Question: I don't know what is happening here, I am new to Android. Actually when I click on the spinner it doesn't show anything, the first value is selected by default and when I click the spinner nothing happens. I have tried it different devices and avd too still I don't know what to do. I have tried another method too (Implementing OnItemSelectedListener) but still same result. There is no error but the code doesn't seem to work and I have debugged the application too and the adapter has the 7 items but still no use.
Result Image:
When I opened the fragment the spinner with selected value and Toast:

'''
import static android.R.layout.simple_spinner_dropdown_item;
import static android.R.layout.simple_spinner_item;
public class Attendance_fragment extends android.app.Fragment {
public Attendance_fragment() {
// Required empty public constructor
}
@Override
public void onCreate(Bundle savedInstanceState) {
super.onCreate(savedInstanceState);
}
@Override
public View onCreateView(LayoutInflater inflater, ViewGroup container,
Bundle savedInstanceState) {
// Inflate the layout for this fragment
View view= inflater.inflate(R.layout.fragment_attendance_layout, container, false);
Spinner spinner;
spinner =(Spinner)view.findViewById(R.id.spinnerattendancedates);
ArrayAdapter<CharSequence> adapter=ArrayAdapter.createFromResource(getActivity(),R.array.attendance_dates, simple_spinner_item);
adapter.setDropDownViewResource(simple_spinner_dropdown_item);
adapter.setNotifyOnChange(true);
spinner.setAdapter(adapter);
spinner.setOnItemSelectedListener(new AdapterView.OnItemSelectedListener() {
@Override
public void onItemSelected(AdapterView<?> parent, View view, int position, long id) {
String item = parent.getItemAtPosition(position).toString();
Toast.makeText(getActivity(), "Selected " + item, Toast.LENGTH_LONG).show();
}
@Override
public void onNothingSelected(AdapterView<?> parent) {
Toast.makeText(getActivity(), "Selected " , Toast.LENGTH_LONG).show();
}
});
return view;
}
'''
fragment_attendance_layout.xml
'''
<Spinner
android:layout_width="wrap_content"
android:layout_height="wrap_content"
android:clickable="true"
android:id="@+id/spinnerattendancedates"
/>
<RelativeLayout
android:layout_width="match_parent"
android:layout_height="wrap_content"
android:layout_margin="10dp"
android:layout_gravity="bottom"
android:padding="10dp"
>
<ScrollView
android:layout_width="match_parent"
android:layout_height="wrap_content">
<TableLayout
android:layout_width="match_parent"
android:layout_height="440dp"
android:layout_gravity="bottom|center"
android:layout_alignParentTop="true"
android:layout_centerHorizontal="true">
<TableRow
android:layout_width="match_parent"
android:layout_height="match_parent">
<TextView
android:layout_width="150dp"
android:layout_height="50dp"
android:text="@string/period1"
android:id="@+id/textView"
android:layout_column="0"
android:layout_gravity="center" />
<TextView
android:layout_width="150dp"
android:layout_height="wrap_content"
android:textAppearance="?android:attr/textAppearanceSmall"
android:text="@string/absentorpresent"
android:id="@+id/textView2"
android:layout_column="1"
android:layout_gravity="center_horizontal" />
</TableRow>
<TableRow
android:layout_width="match_parent"
android:layout_height="match_parent">
<TextView
android:layout_width="150dp"
android:layout_height="50dp"
android:text="@string/period2"
android:id="@+id/textView3"
android:layout_column="0"
android:layout_gravity="center" />
<TextView
android:layout_width="wrap_content"
android:layout_height="wrap_content"
android:textAppearance="?android:attr/textAppearanceSmall"
android:text="@string/absentorpresent"
android:id="@+id/textView4"
android:layout_column="1"
android:layout_gravity="center_horizontal" />
</TableRow>
<TableRow
android:layout_width="match_parent"
android:layout_height="match_parent">
<TextView
android:layout_width="150dp"
android:layout_height="50dp"
android:text="@string/period3"
android:id="@+id/textView5"
android:layout_column="0"
android:layout_gravity="center_horizontal" />
<TextView
android:layout_width="wrap_content"
android:layout_height="wrap_content"
android:textAppearance="?android:attr/textAppearanceSmall"
android:text="@string/absentorpresent"
android:id="@+id/textView11"
android:layout_column="1"
android:layout_gravity="center_horizontal" />
</TableRow>
<TableRow
android:layout_width="match_parent"
android:layout_height="match_parent">
<TextView
android:layout_width="150dp"
android:layout_height="50dp"
android:text="@string/period4"
android:id="@+id/textView6"
android:layout_column="0"
android:layout_gravity="center_horizontal" />
<TextView
android:layout_width="wrap_content"
android:layout_height="wrap_content"
android:textAppearance="?android:attr/textAppearanceSmall"
android:text="@string/absentorpresent"
android:id="@+id/textView12"
android:layout_column="1"
android:layout_gravity="center_horizontal" />
</TableRow>
<TableRow
android:layout_width="match_parent"
android:layout_height="match_parent"
android:layout_gravity="center_horizontal">
<TextView
android:layout_width="150dp"
android:layout_height="50dp"
android:text="@string/period5"
android:id="@+id/textView7"
android:layout_column="0"
android:layout_gravity="center_horizontal" />
<TextView
android:layout_width="wrap_content"
android:layout_height="wrap_content"
android:textAppearance="?android:attr/textAppearanceSmall"
android:text="@string/absentorpresent"
android:id="@+id/textView13"
android:layout_column="1"
android:layout_gravity="center_horizontal" />
</TableRow>
<TableRow
android:layout_width="match_parent"
android:layout_height="match_parent">
<TextView
android:layout_width="150dp"
android:layout_height="50dp"
android:text="@string/period6"
android:id="@+id/textView8"
android:layout_column="0"
android:layout_gravity="center_horizontal" />
<TextView
android:layout_width="wrap_content"
android:layout_height="wrap_content"
android:textAppearance="?android:attr/textAppearanceSmall"
android:text="@string/absentorpresent"
android:id="@+id/textView14"
android:layout_column="1"
android:layout_gravity="center_horizontal" />
</TableRow>
<TableRow
android:layout_width="match_parent"
android:layout_height="match_parent">
<TextView
android:layout_width="150dp"
android:layout_height="50dp"
android:text="@string/period7"
android:id="@+id/textView9"
android:layout_column="0"
android:layout_gravity="center_horizontal" />
<TextView
android:layout_width="wrap_content"
android:layout_height="wrap_content"
android:textAppearance="?android:attr/textAppearanceSmall"
android:text="@string/absentorpresent"
android:id="@+id/textView15"
android:layout_column="1"
android:layout_gravity="center_horizontal" />
</TableRow>
<TableRow
android:layout_width="match_parent"
android:layout_height="match_parent">
<TextView
android:layout_width="150dp"
android:layout_height="50dp"
android:text="@string/period8"
android:id="@+id/textView10"
android:layout_column="0"
android:layout_gravity="center_horizontal" />
<TextView
android:layout_width="wrap_content"
android:layout_height="wrap_content"
android:textAppearance="?android:attr/textAppearanceSmall"
android:text="@string/absentorpresent"
android:id="@+id/textView16"
android:layout_column="1"
android:layout_gravity="center_horizontal" />
</TableRow>
</TableLayout>
</ScrollView>
</RelativeLayout>
'''
My strings.XML
'''
<string-array name="attendance_dates">
<item>Date 1</item>
<item>Date 2</item>
<item>Date 3</item>
<item>Date 4</item>
<item>Date 5</item>
<item>Date 6</item>
<item>Date 7</item>
</string-array>
'''
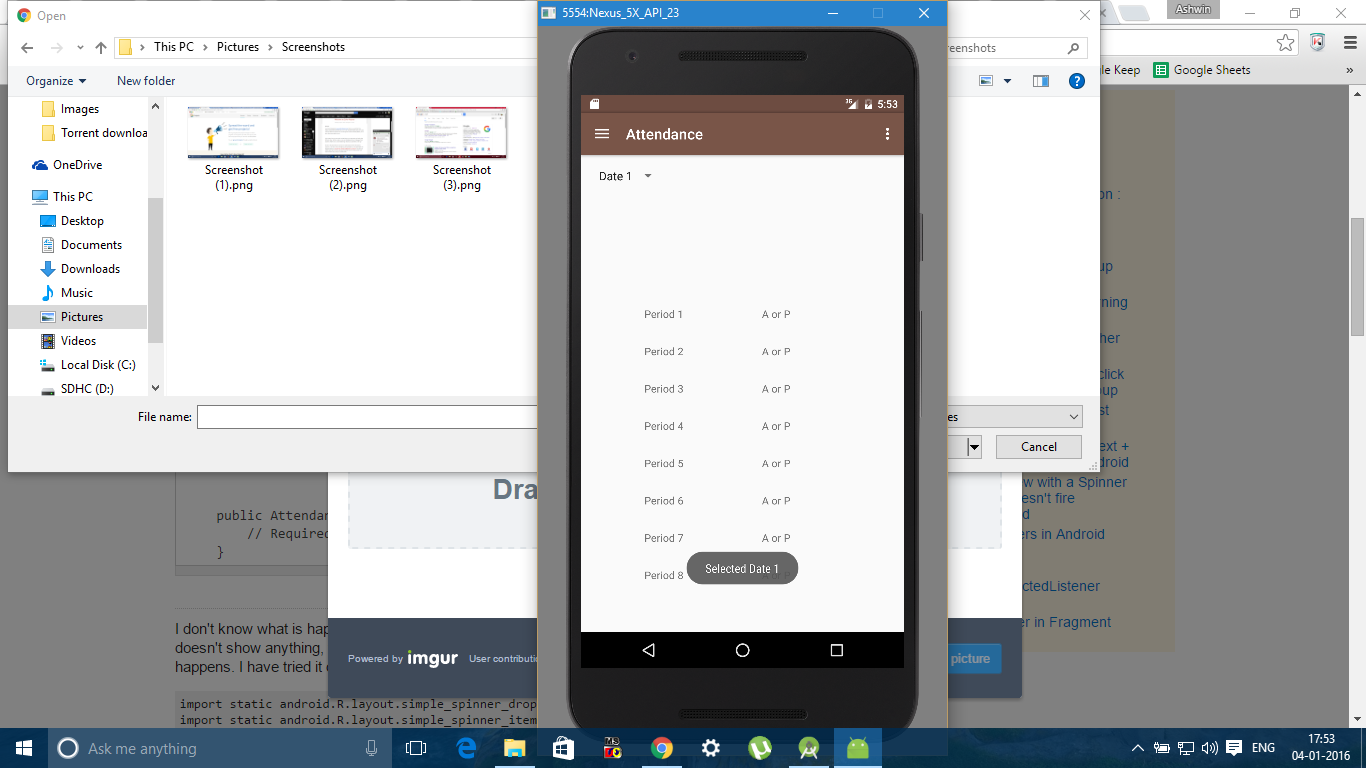
Answer: Finally corrected it. My problem was i have an "android.support.v4.widget.NestedScrollView" in Navigation Drawer Activity from where i open this Fragment. When I removed this. It worked. This is also similar for buttons which is not clickable at some circumstances.